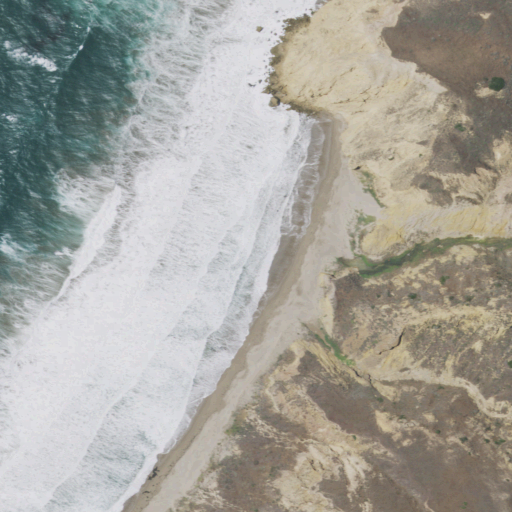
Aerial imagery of valley in California named Cañada De Los Sauces containing open water, shrub, and barren land